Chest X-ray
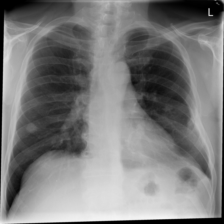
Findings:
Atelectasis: negative
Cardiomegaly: negative
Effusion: negative
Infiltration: positive
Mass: negative
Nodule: positive
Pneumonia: negative
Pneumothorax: negative
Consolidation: negative
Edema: negative
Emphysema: negative
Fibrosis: negative
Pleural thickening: negative
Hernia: negative